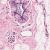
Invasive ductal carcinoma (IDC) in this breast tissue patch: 0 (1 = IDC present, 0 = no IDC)